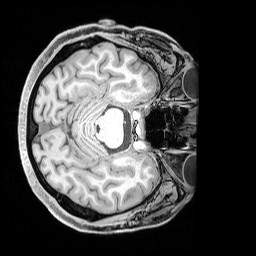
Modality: T1w
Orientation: axial
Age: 38
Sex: male
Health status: healthy
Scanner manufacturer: siemens
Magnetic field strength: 3 T
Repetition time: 1.65 s
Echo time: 0.00182 s